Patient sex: M
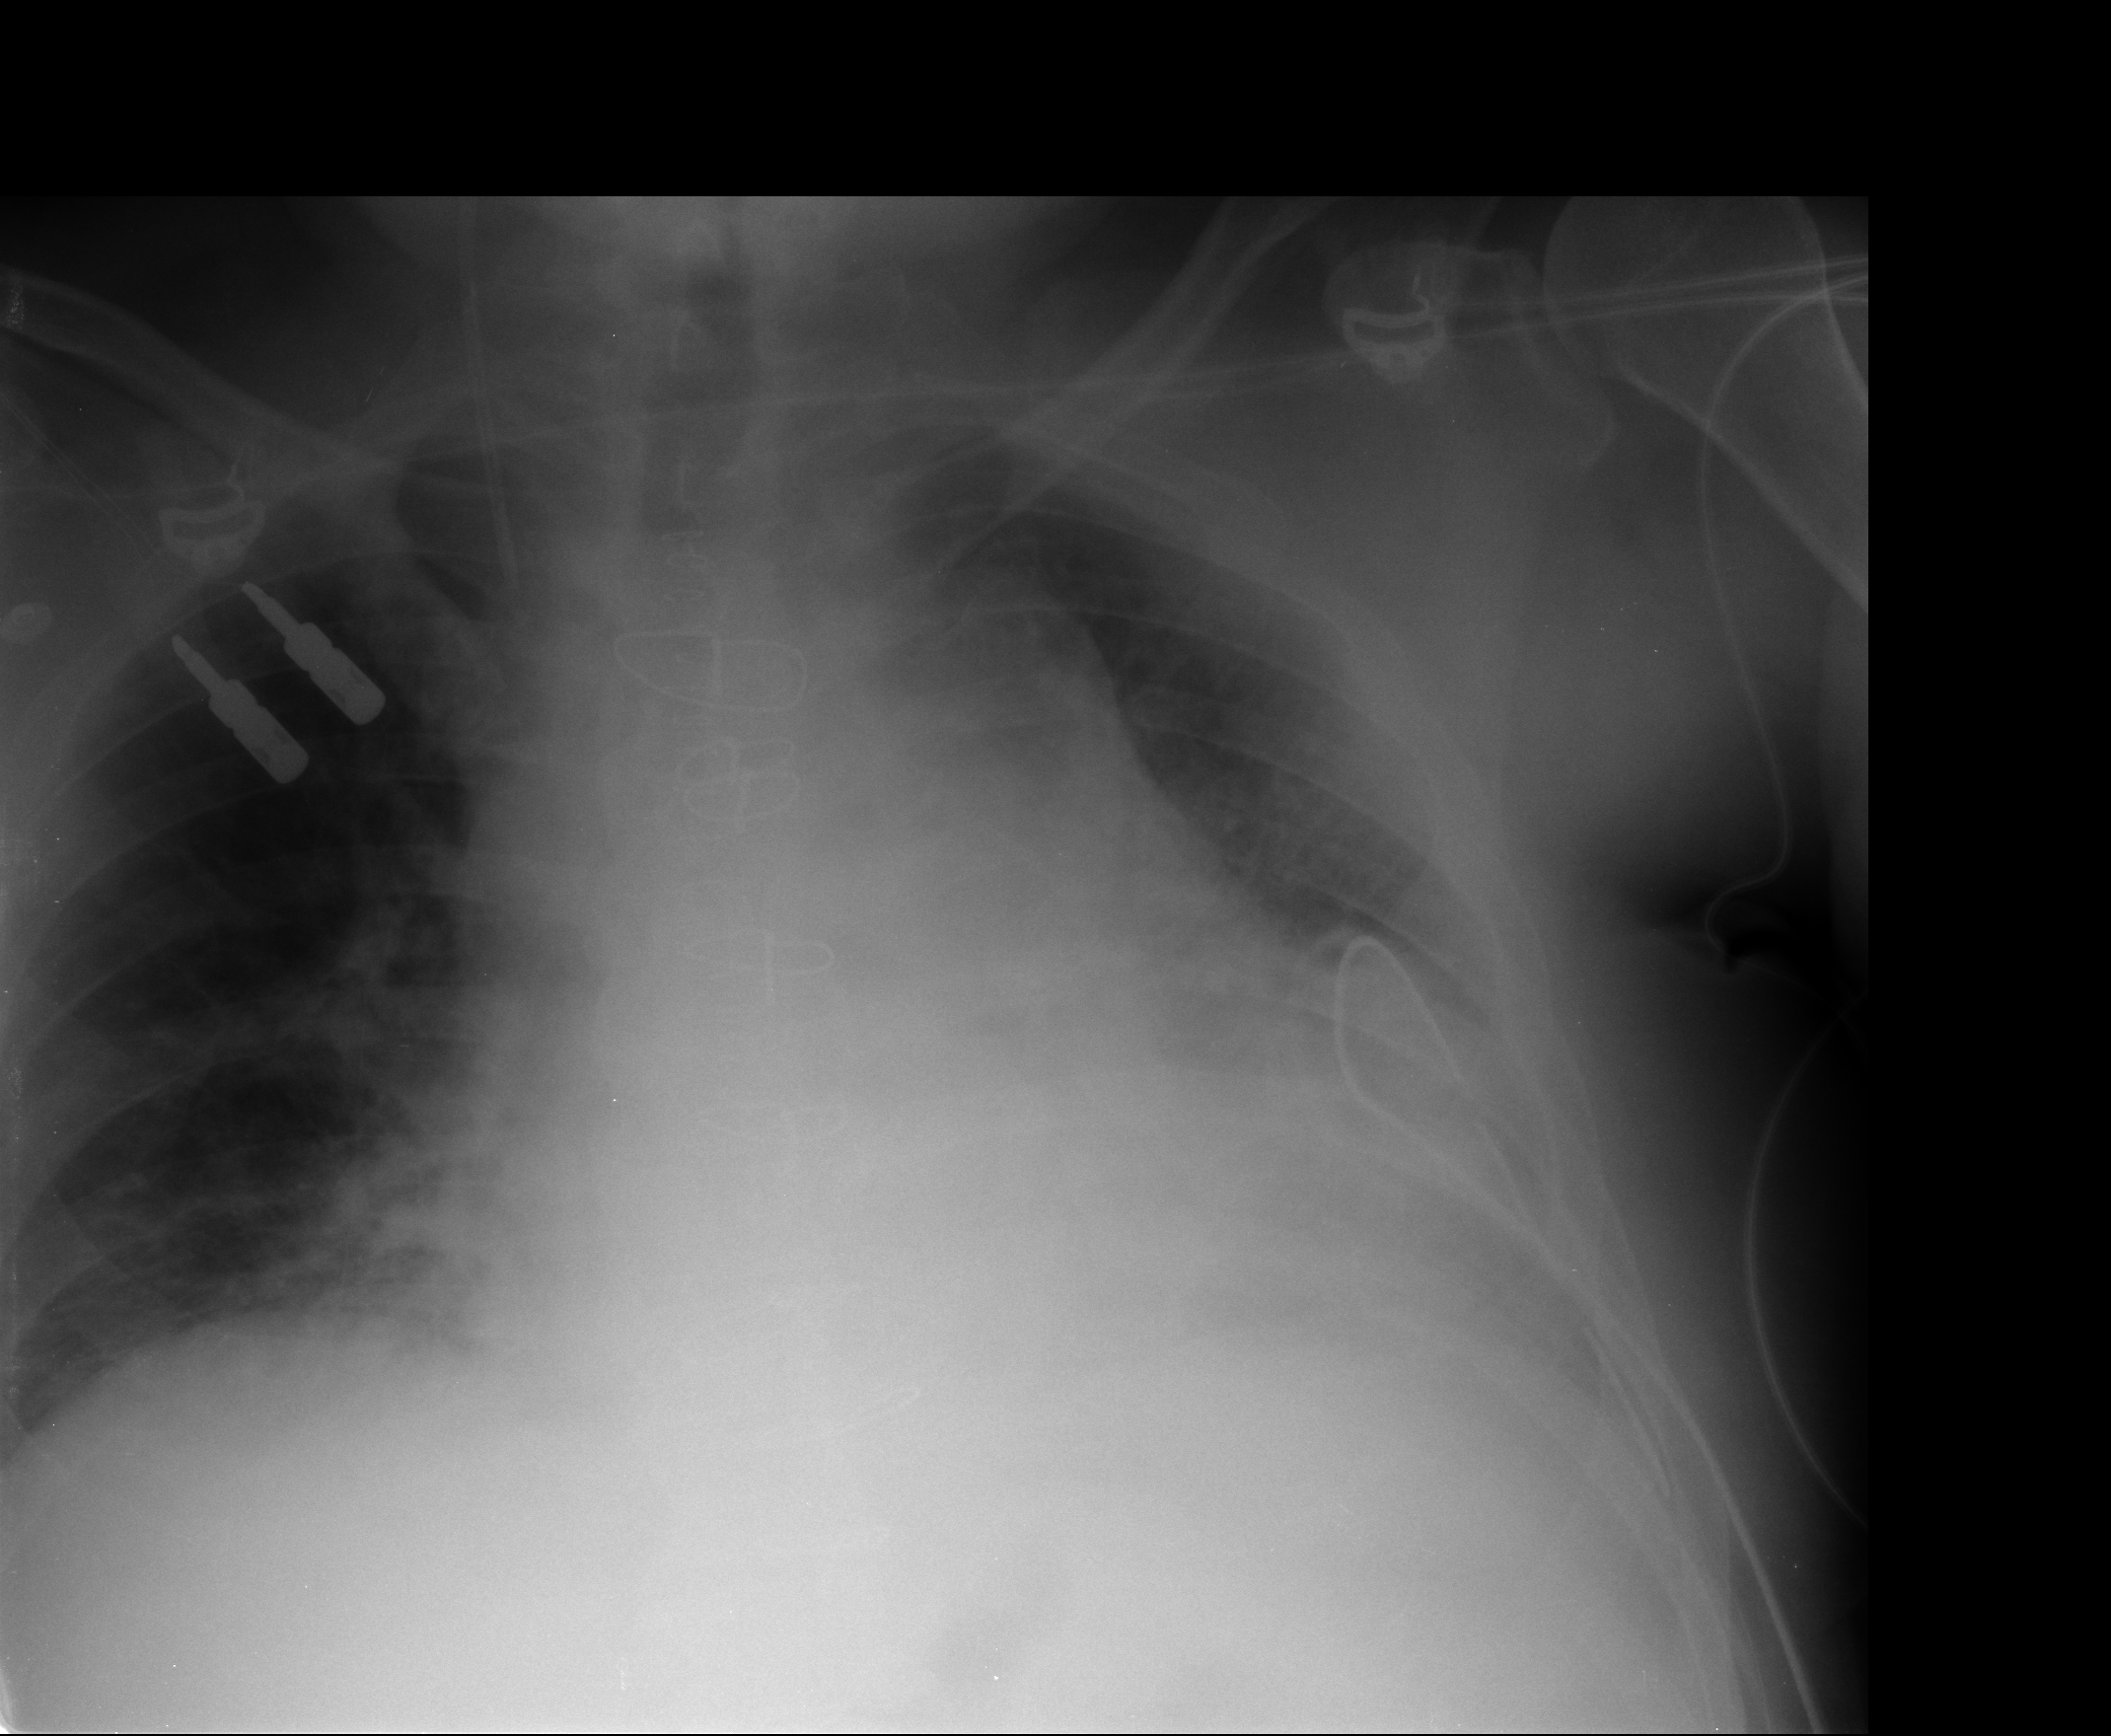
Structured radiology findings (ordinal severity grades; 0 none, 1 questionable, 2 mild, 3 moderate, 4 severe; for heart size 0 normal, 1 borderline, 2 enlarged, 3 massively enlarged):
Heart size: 3
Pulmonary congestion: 2
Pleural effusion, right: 0
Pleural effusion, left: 1
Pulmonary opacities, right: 1
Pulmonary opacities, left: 0
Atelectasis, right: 1
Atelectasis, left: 1